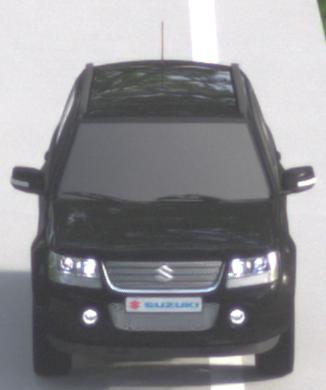
Make: Suzuki
Model: Grand Vitara
Detailed model: Gen. 1 JT
Model produced from: 2009
Model produced until: 2012
Doors: 5
Color: black
Road condition: dry road
Daytime: morning or afternoon
Contrast: low contrast